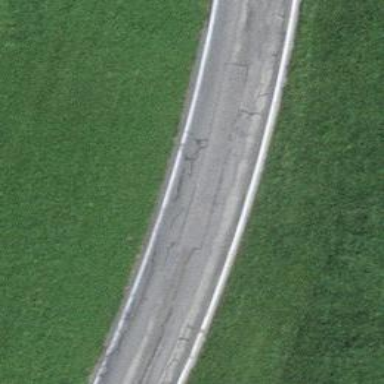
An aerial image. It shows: Secondary road.